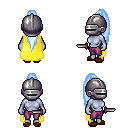
a pixel art fantasy rpg character, female body template, dark elf, purple skin, yellow cape, magenta pants, white cyan extra-long topknot hairstyle, metal helm, brown slippers, dagger, four views (front, back, left, right), 2x2 character sprite sheet, small pixel art, hard edges, no anti-aliasing